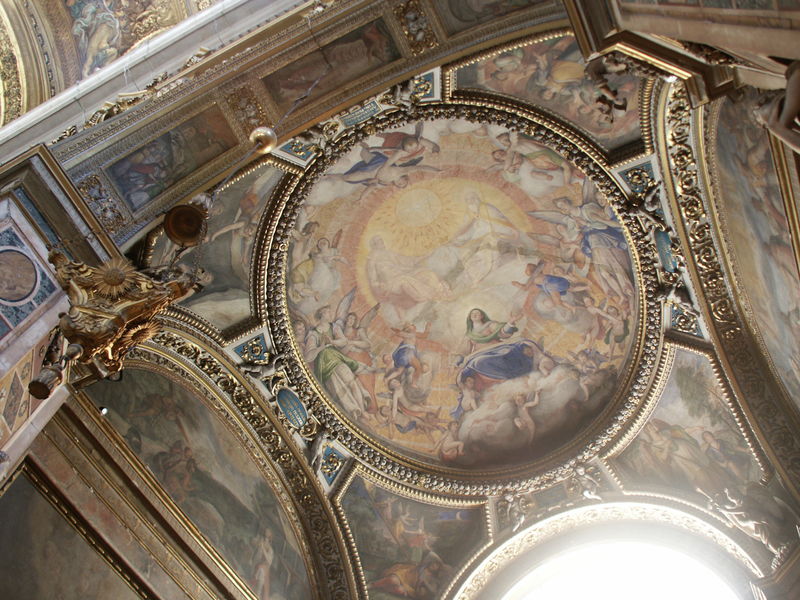
Titel: Ausstattung der dritten Kapelle auf der Südseite in Il Gesù in Rom
Künstler: Federico Zuccari
Standort: Rom, Il Gesù (EU - I - Latium)
Schlagwörter: blau, gemälde, gott, himmel, blume, fenster, hell, licht, säule, rot, malerei, architektur, barock, rahmen, stein, kirche, sonne, gold, decke, engel, skulptur, farbig, rundbogen, kuppel, stuck, foto, gewölbe, fries, glocke, christus, jesus, kassetten, deckengemälde, fresko, abendmahl, maria, eierstab, fresco, himmelfahrt, deckenmalerei, vierung, pendentif, deckenfresko, runs, dekcenmalerei